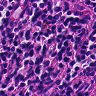
Metastatic tissue present: no